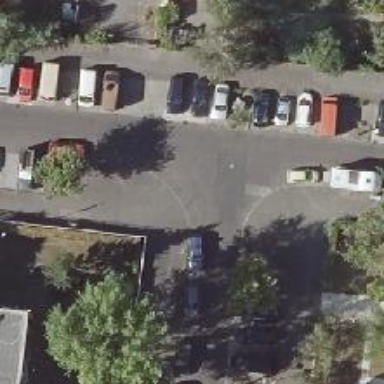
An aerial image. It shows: Residential road with asphalt surface. There are separate sidewalks and perpendicular on-street parking lanes on both sides.